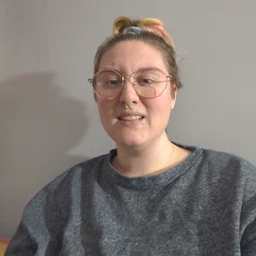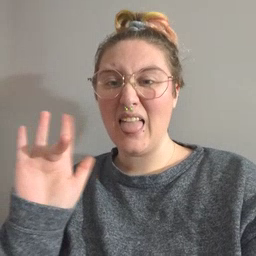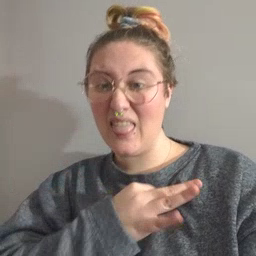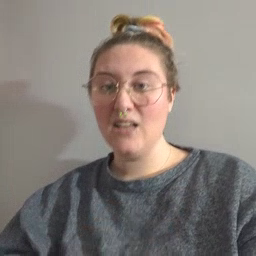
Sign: yucky